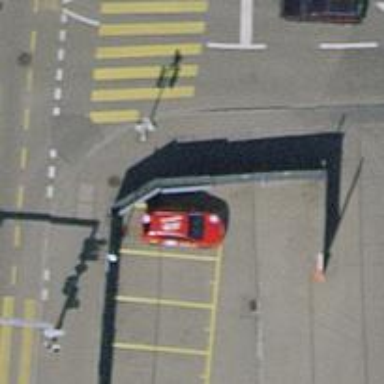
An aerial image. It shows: Kerb serving as barrier.